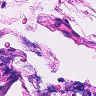
Metastatic tissue present: no